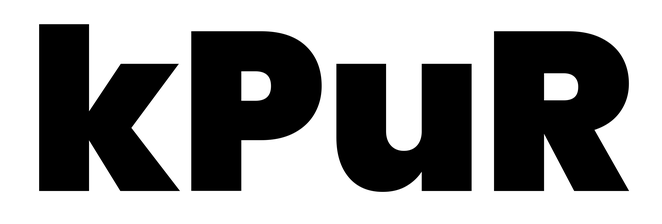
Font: Poppins-Black